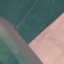
Land use / land cover class: AnnualCrop